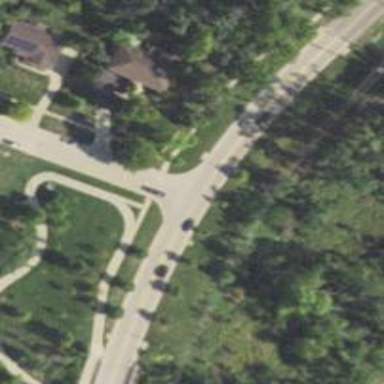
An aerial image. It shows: Marked crossing on footway.